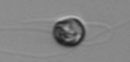
Label: flagellate_morphotype1